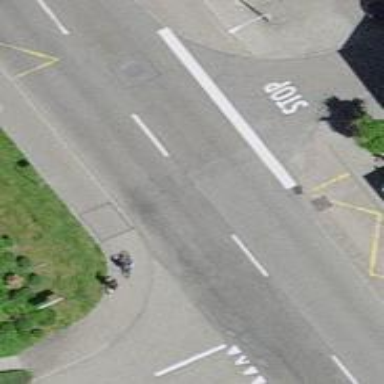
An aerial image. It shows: Public transport stop position.